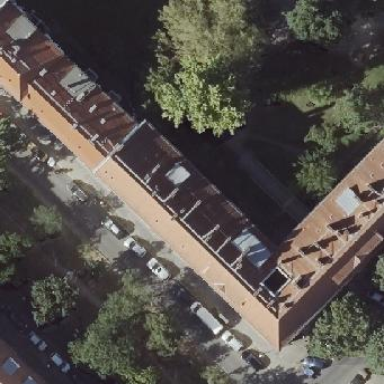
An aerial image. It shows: Building with apartments featuring unique double saltbox roof shape.